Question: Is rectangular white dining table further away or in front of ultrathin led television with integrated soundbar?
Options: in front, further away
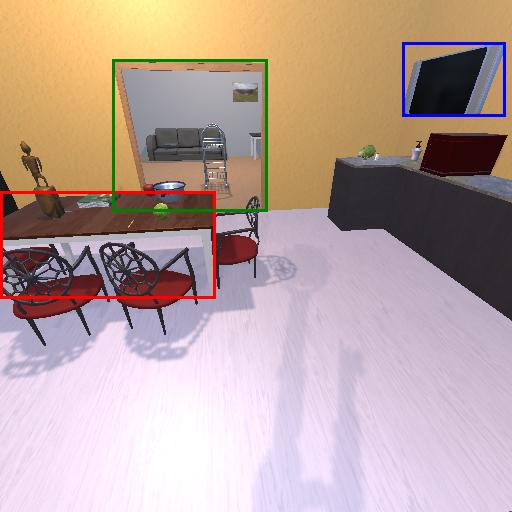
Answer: in front